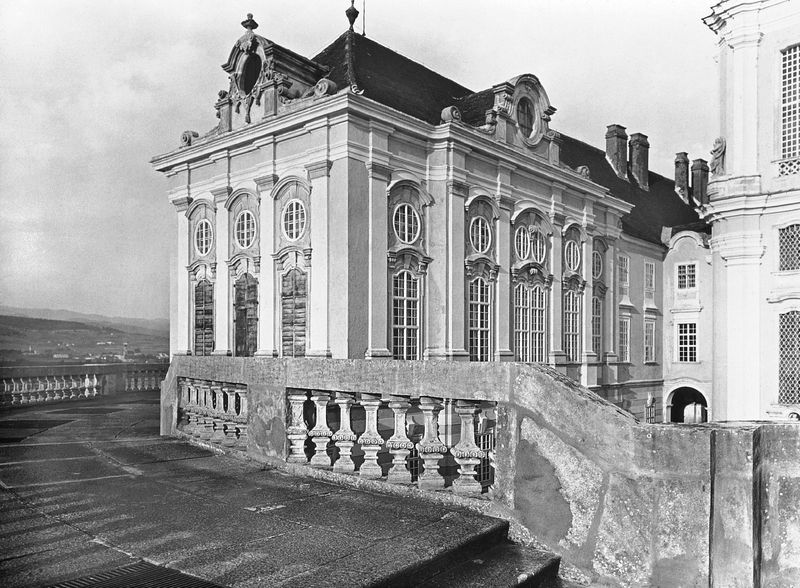
Titel: Benediktinerkloster Melk
Künstler: Jakob Prandtauer
Standort: Melk, Kloster (EU - AUT)
Schlagwörter: flügel, himmel, schatten, wolken, landschaft, fenster, holz, schwarz, säulen, terasse, weiss, dach, gebäude, schloss, architektur, barock, stein, brüstung, gitter, tal, fensterläden, kamine, rund, schornstein, bewölkt, terrasse, bogen, sprossenfenster, pilaster, treppe, treppen, seitenansicht, durchgang, geländer, foto, fotografie, palast, balustrade, schwarz-weiß, photo, fluchtpunkt, schlagläden, versaile, terrase, gilben